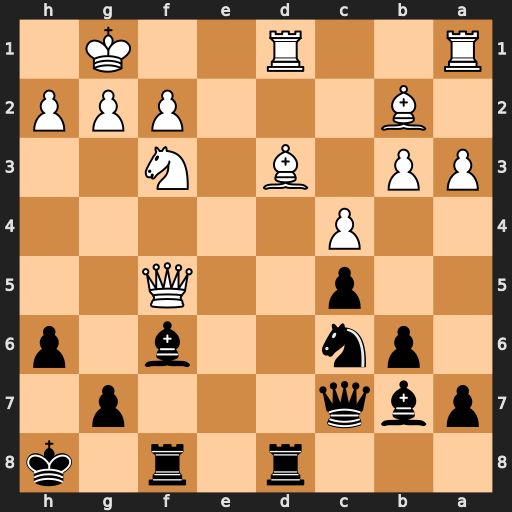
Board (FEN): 3r1r1k/pbq3p1/1pn2b1p/2p2Q2/2P5/PP1B1N2/1B3PPP/R2R2K1
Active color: b
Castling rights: -
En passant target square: -
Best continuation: Rxd3 Rxd3 Bc8 Qh5 Bxb2